Interaction volume radius: 10 \u00c5
Interaction volume height: 45 \u00c5
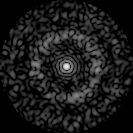
Disorder parameter: 0.8328